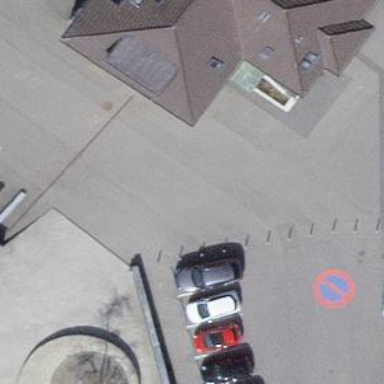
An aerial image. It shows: Bollard barrier.